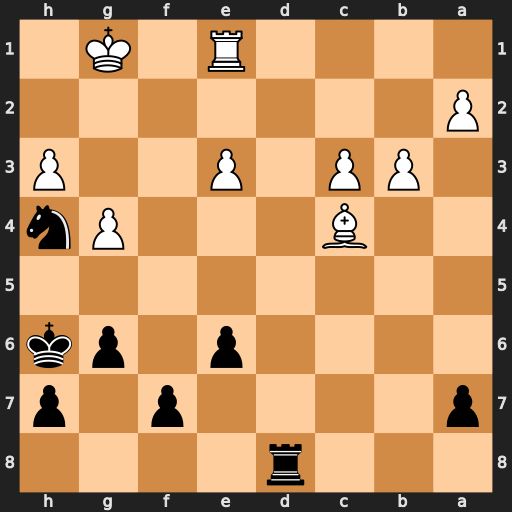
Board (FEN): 3r4/p4p1p/4p1pk/8/2B3Pn/1PP1P2P/P7/4R1K1
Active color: b
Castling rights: -
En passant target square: -
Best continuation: Nf3+ Kf2 Nxe1